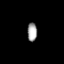
Tissue: lung
Cell type: Epithelial cells
Senescence score: 0.2103
Nuclear area (px): 178
Mean DAPI intensity: 161.607